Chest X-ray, PA view. Patient: 48 years old, sex M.
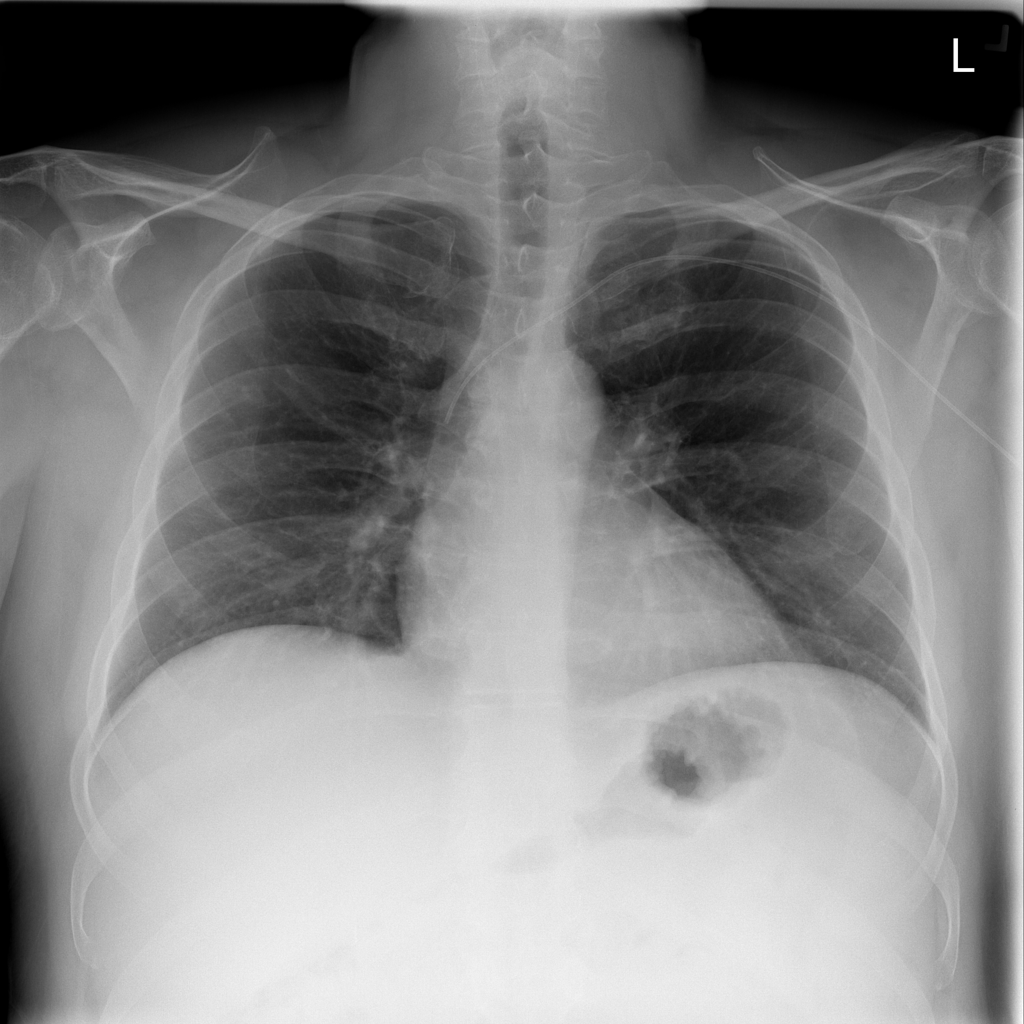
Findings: No Finding